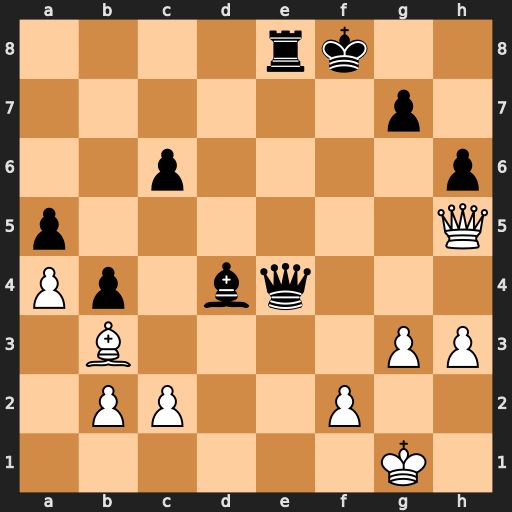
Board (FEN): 4rk2/6p1/2p4p/p6Q/Pp1bq3/1B4PP/1PP2P2/6K1
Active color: w
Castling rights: -
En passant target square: -
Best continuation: Qf7#